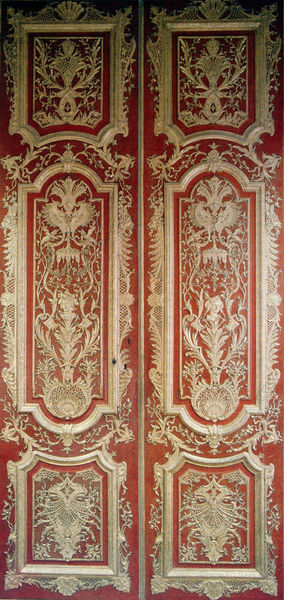
Titel: Türflügel zwischen Spiegelkabinett und Miniaturenkabinett (Reiche Zimmer)
Künstler: Francois Cuvilliés
Standort: München
Institution: Residenz
Schlagwörter: adler, baum, blätter, flügel, weiß, bäume, gelb, äste, blumen, holz, raum, schmuck, schwarz, tür, blüten, rot, schloss, beige, muster, ornament, alt, wand, barock, rahmen, silber, möbel, spiegel, ast, gold, reich, decke, rokkoko, pflanze, pflanzen, borte, krone, renaissance, rokoko, rosa, ranken, relief, farbig, schrank, türen, zwei, formen, türe, rand, staffage, dekoration, jugendstil, tapete, wohnung, detail, symmetrie, dekor, floral, ornamente, verzierung, flügeltür, stuck, türflügel, edel, geschlossen, tor, foto, fotografie, photographie, punkte, klingel, orient, orientalisch, palast, symmetrisch, plastisch, asien, strich, für, altar, intarsie, schnitzerei, photo, verziert, ornamental, portal, geometrisch, schranktür, schranktüren, schnörkel, handwerk, farbfoto, mittelalter, rechteckig, adelig, kassetten, muschel, rokokko, konkav, konvex, zier, beschlag, teuer, vegetabil, bordüren, bemalung, kunsthandwerk, abgerundet, einfassung, design, wohnen, möbelstück, verzierungen, bordeaux, wiederholung, ränder, beschläge, leisten, zweifarbig, geschnitzt, schlüsselloch, schreinerarbeit, schnitzwerk, elfenbein, produktdesign, schreinerei, kassette, groteske, doppel, arabeske, karmin, mittelachse, rocaille, farbenfroh, länglich, prunkvoll, organische formen, golg, tüt, karminrot, chinoiserie, tapetentür, rockoko, aufwändig, bauernkunst, detaik, huhu, kleiderschrank, pillnitz, roccaille, schnörkelungen, spiegelachsen, tischlerarbeit, türfluge, wandspiegel, parawan, prachttüre